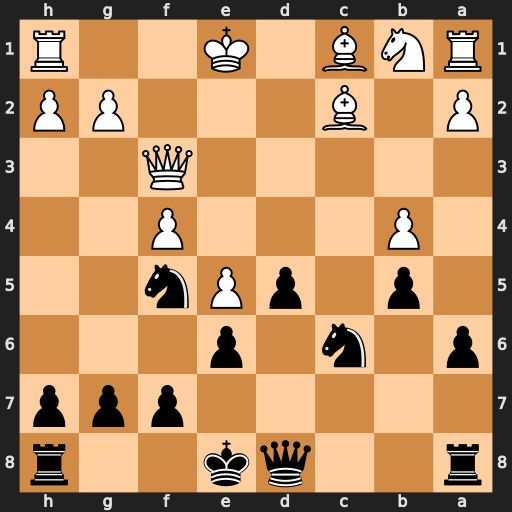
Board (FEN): r2qk2r/5ppp/p1n1p3/1p1pPn2/1P3P2/5Q2/P1B3PP/RNB1K2R
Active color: b
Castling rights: KQkq
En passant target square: -
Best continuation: Ncd4 Qd1 Nxc2+ Qxc2 Rc8